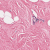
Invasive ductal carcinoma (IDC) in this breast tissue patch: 0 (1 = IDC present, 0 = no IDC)